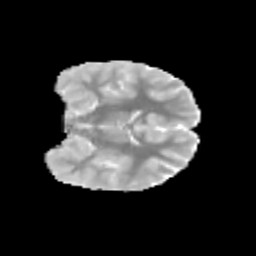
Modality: MD
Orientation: coronal
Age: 8
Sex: female
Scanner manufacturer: siemens
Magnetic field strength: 3 T
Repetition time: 3.8 s
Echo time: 0.07 s